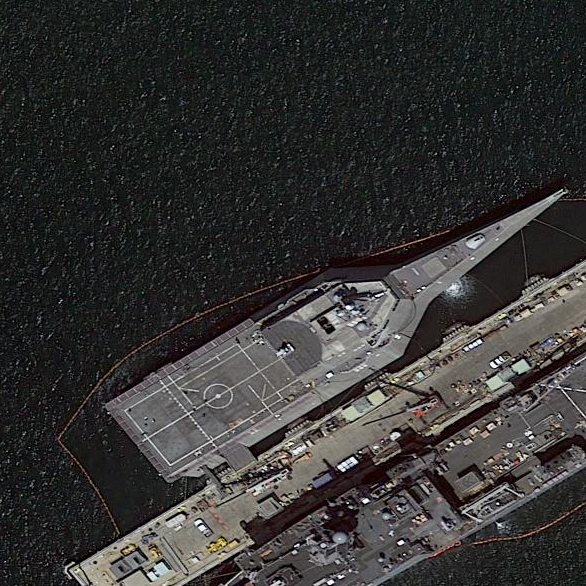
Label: Independence-class_combat_ship